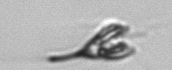
Label: Pyramimonas_longicauda